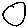
Label: circle